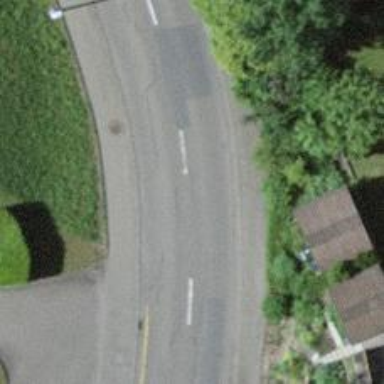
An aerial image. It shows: Residential road with asphalt surface. It has separate sidewalks on both sides.